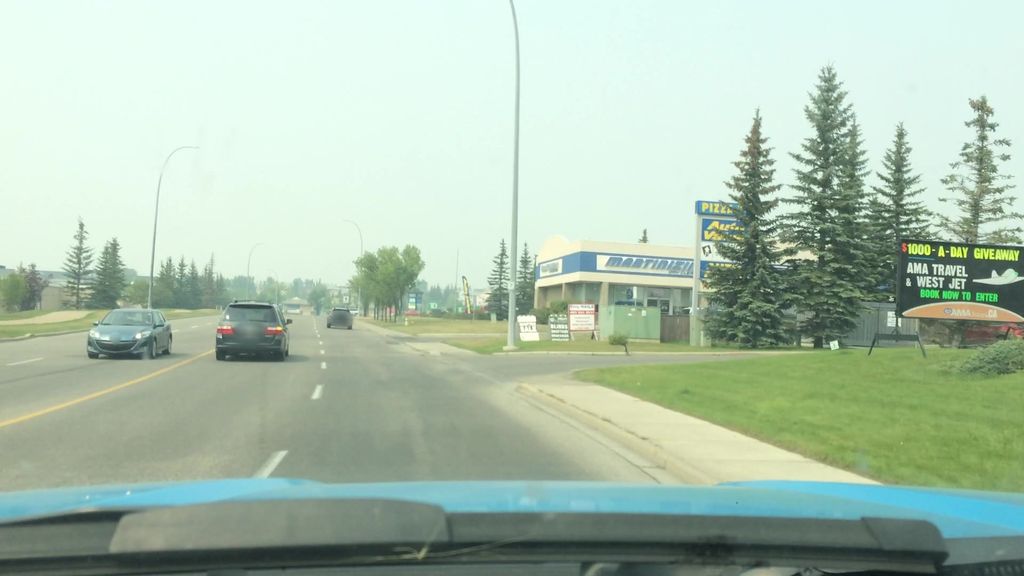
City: calgary